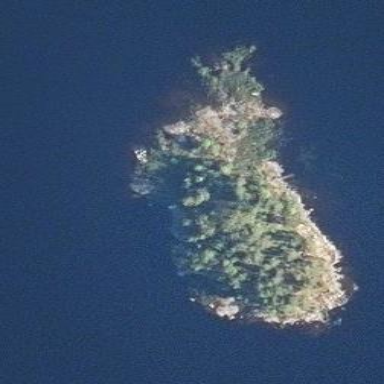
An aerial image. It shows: Islet.